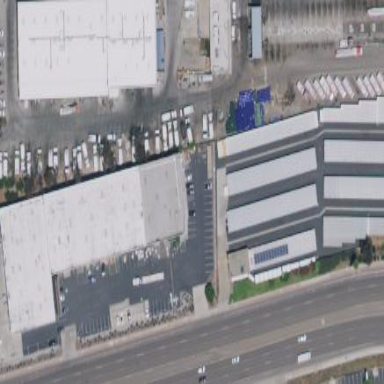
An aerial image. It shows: Industrial building used for trade.